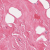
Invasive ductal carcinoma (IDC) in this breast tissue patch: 0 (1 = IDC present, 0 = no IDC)